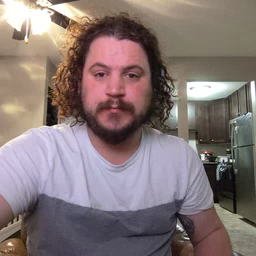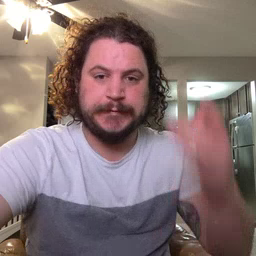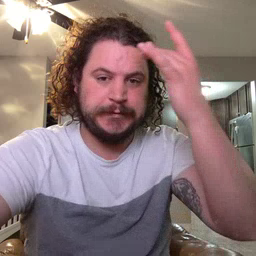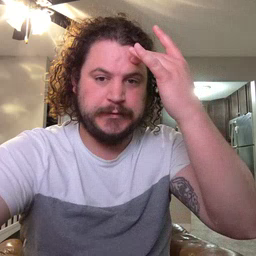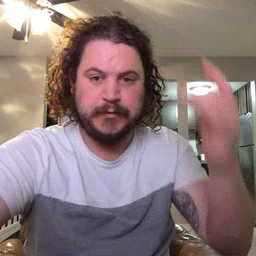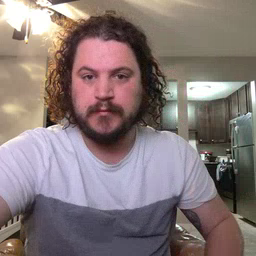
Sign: sick